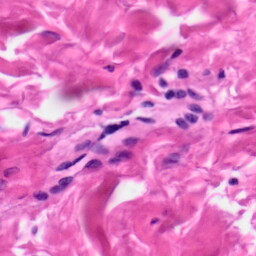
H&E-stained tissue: Skin